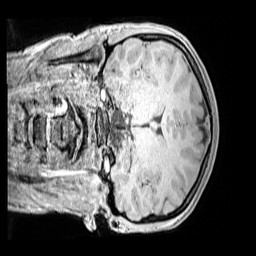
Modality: MP2RAGE
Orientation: coronal
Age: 12
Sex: female
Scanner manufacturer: siemens
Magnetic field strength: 3 T
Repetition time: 4 s
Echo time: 0.00299 s